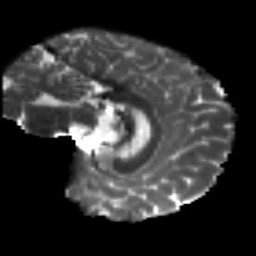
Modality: T2w
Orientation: sagittal
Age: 34
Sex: male
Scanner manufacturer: siemens
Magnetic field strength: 3 T
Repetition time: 8.8 s
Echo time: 0.085 s